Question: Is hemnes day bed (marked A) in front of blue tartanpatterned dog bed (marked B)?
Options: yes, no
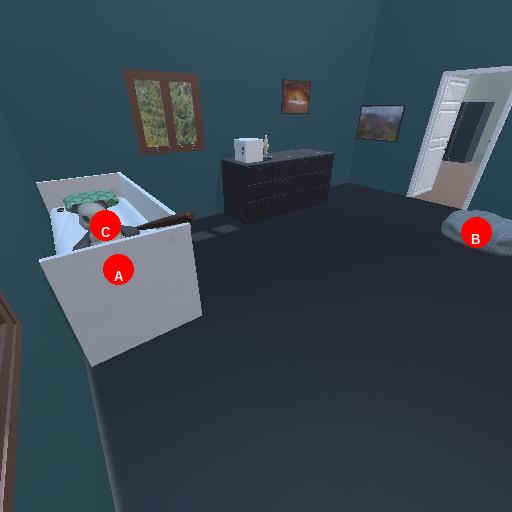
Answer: yes